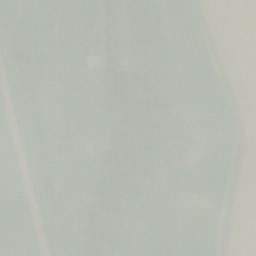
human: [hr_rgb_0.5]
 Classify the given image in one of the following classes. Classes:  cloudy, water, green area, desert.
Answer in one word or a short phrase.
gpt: cloudy